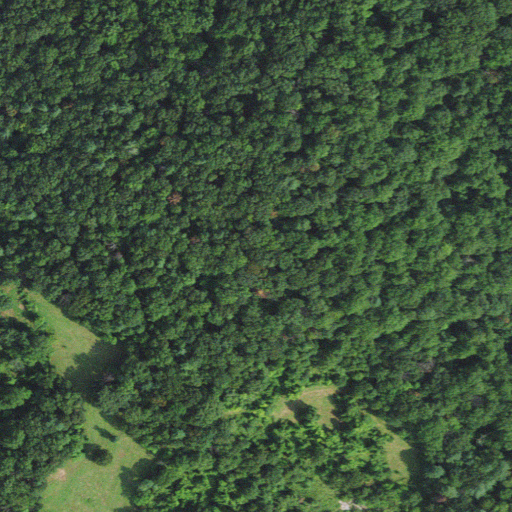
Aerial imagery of mountain in Virginia named Poortown Mountain containing deciduous forest, mixed forest, pasture, and evergreen forest